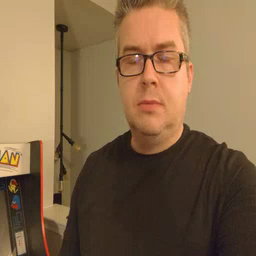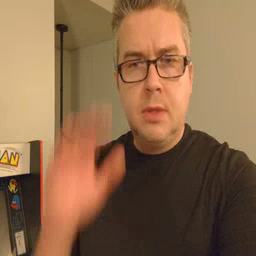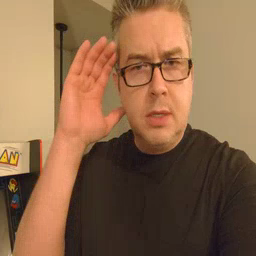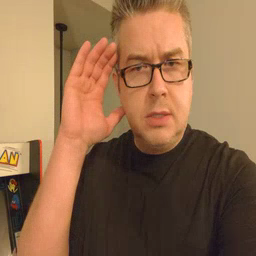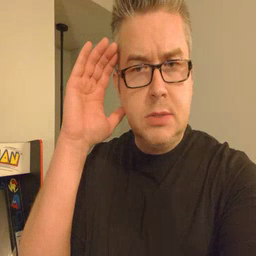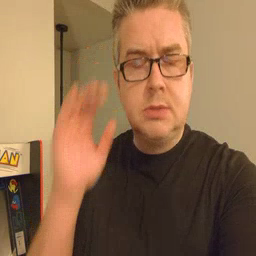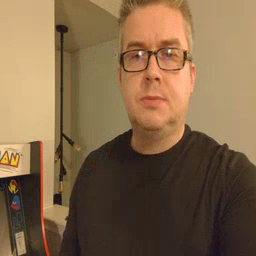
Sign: listen